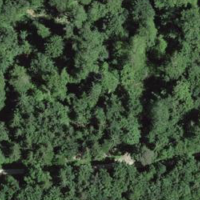
EUNIS habitat code: 41
Species observed at this site:
Platanthera bifolia